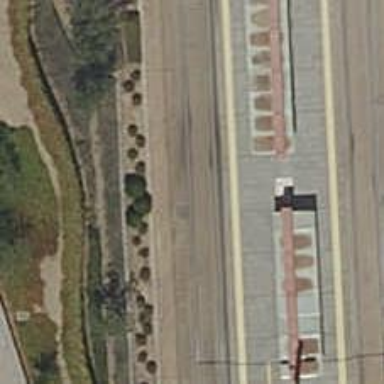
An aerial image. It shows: Light rail stop position with railway stop for public transport.